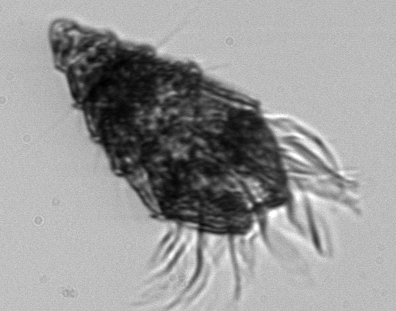
Label: Laboea_strobila